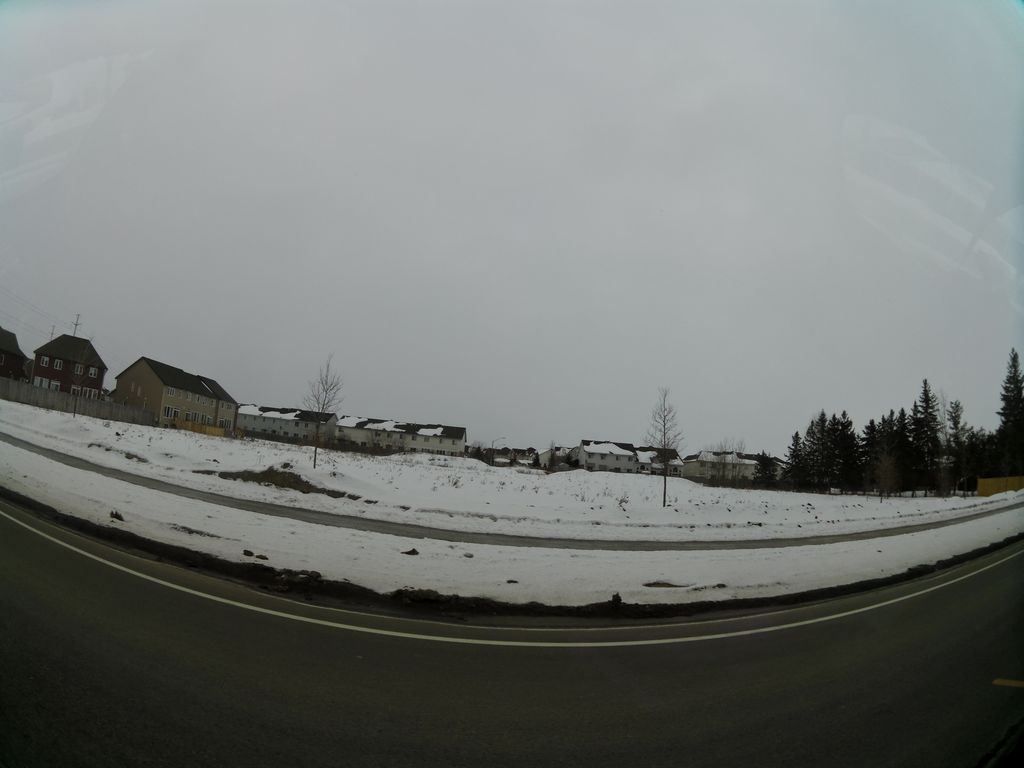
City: ottawa-gatineau